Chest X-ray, PA view. Patient: 26 years old, sex F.
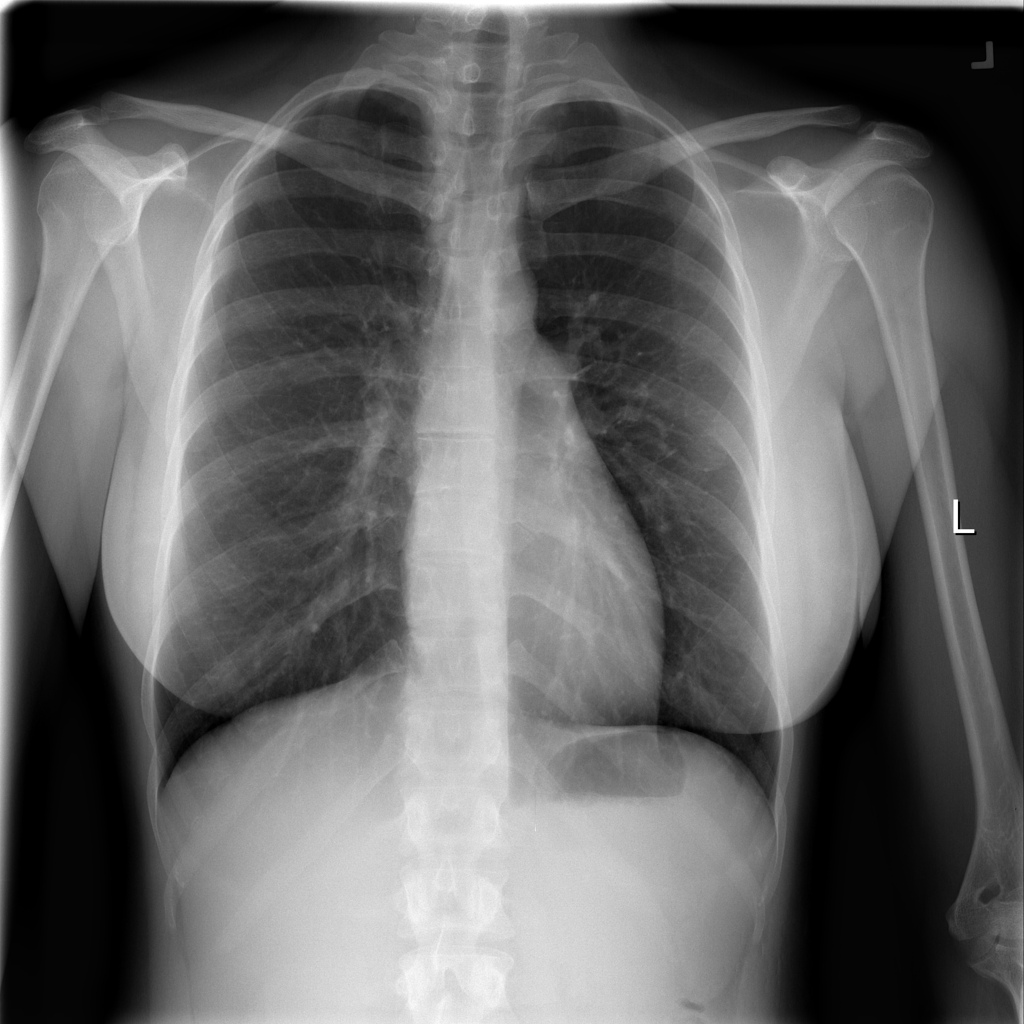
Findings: No Finding